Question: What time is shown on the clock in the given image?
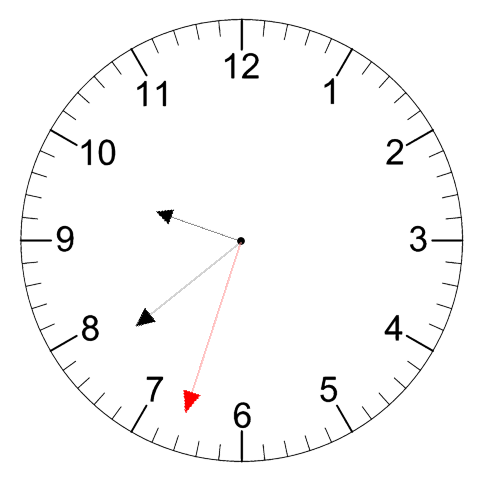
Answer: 09:38:33